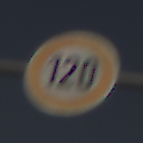
Verkehrszeichen: Geschwindigkeit120
Umgebung: Outdoor, RoadRail
Tageszeit: SunriseSunset
Wetter: PartlyCloudy
Licht: Natural
Jahreszeit: NotSpecified
Kontrast: HighContrast